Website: macys
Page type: gifting
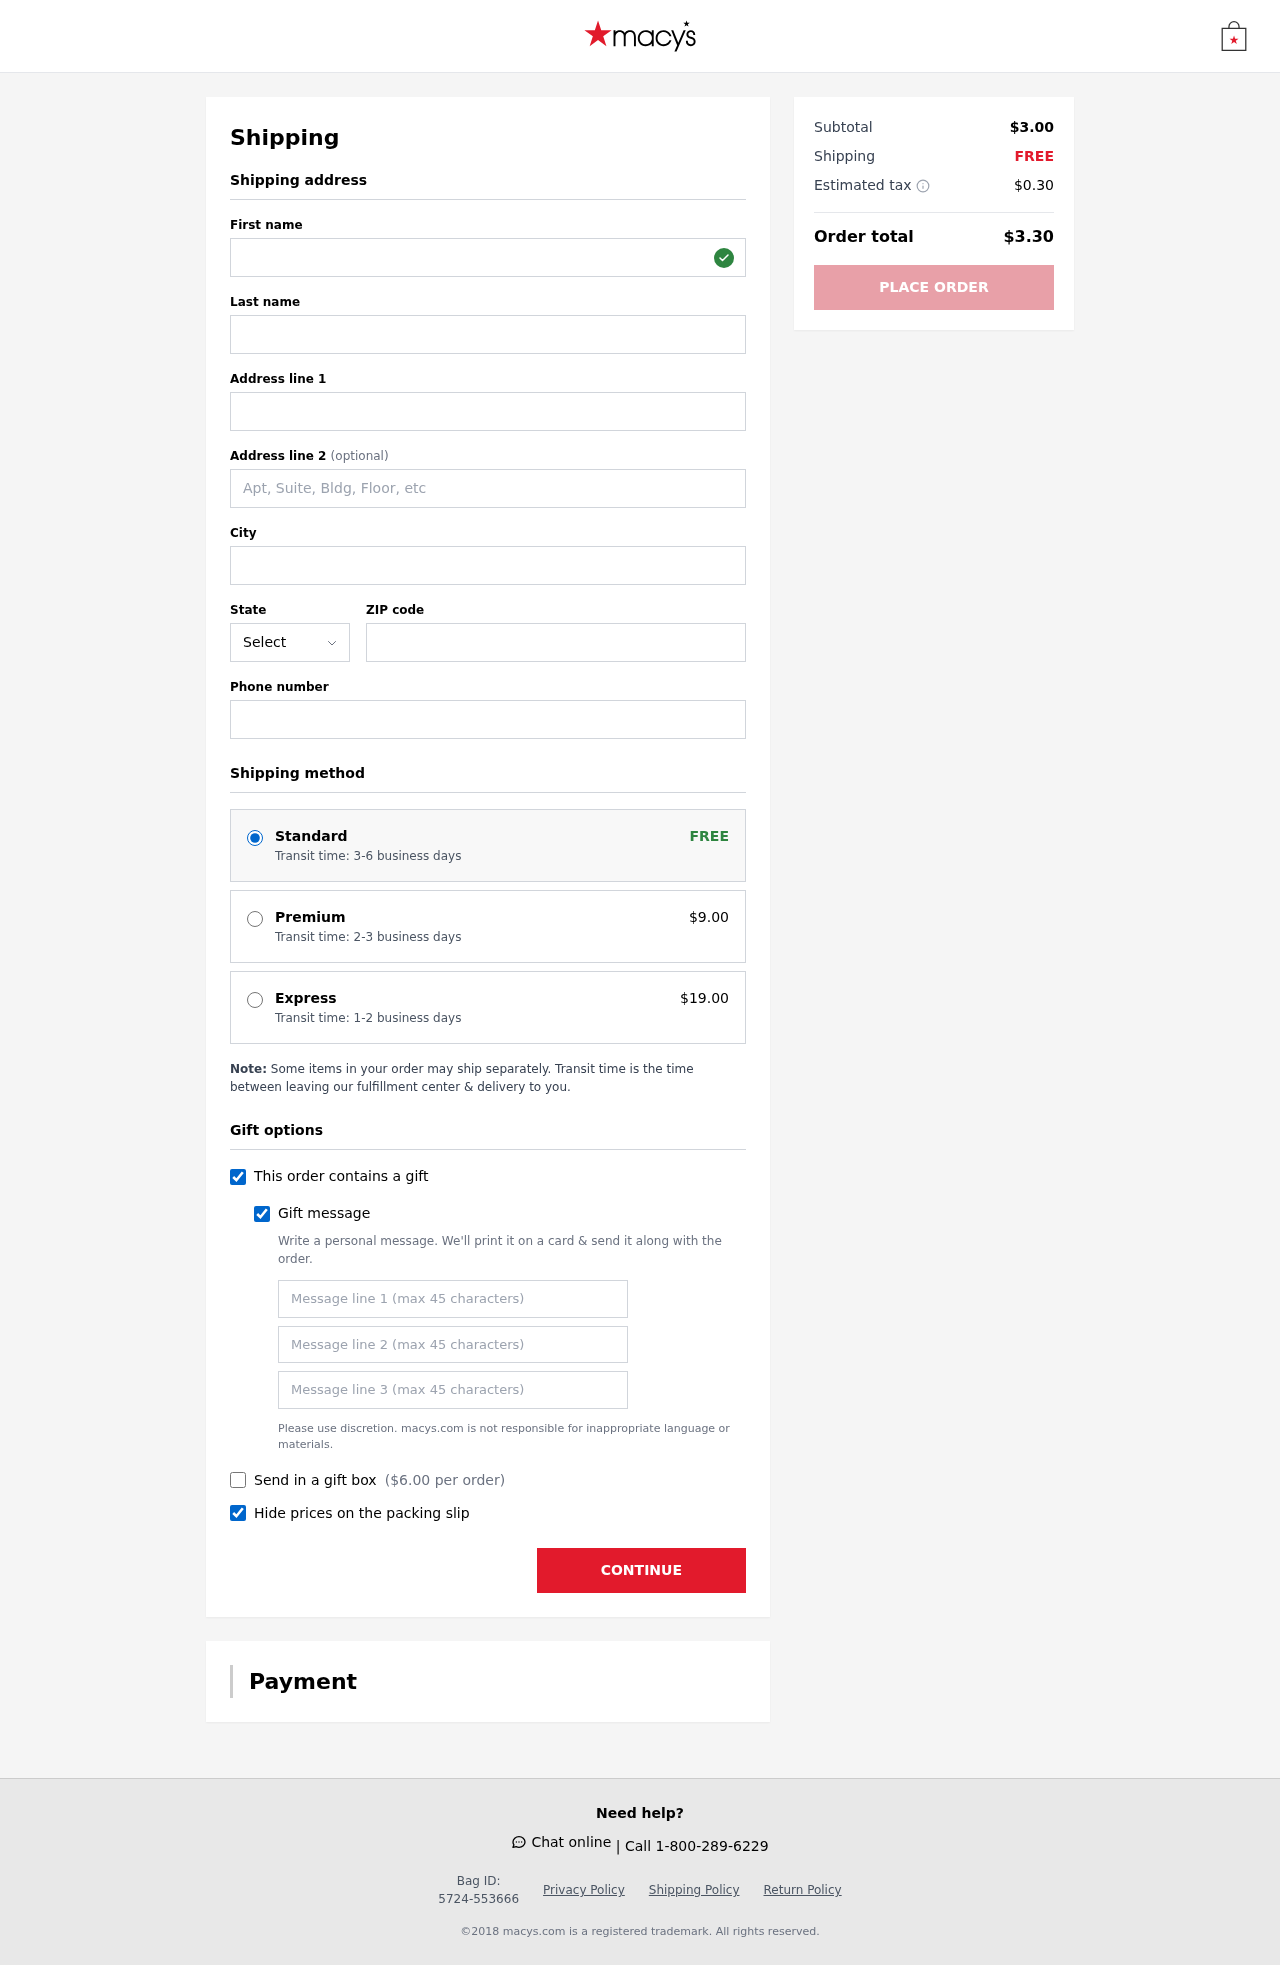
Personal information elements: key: PII_STATE_ABBR
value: TN
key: PII_FIRSTNAME
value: Philip
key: PII_LASTNAME
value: Cobb
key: PII_STREET
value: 97029 Nelson Vista
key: PII_CITY
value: Wileytown
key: PII_POSTCODE
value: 76452
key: PII_PHONE
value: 4274496170
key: PII_GIFT_MESSAGE
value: Hey Michelle, I thought these chocolate croissants would bring a little sweetness to your day! You deserve a treat for all that you do. Enjoy!  Philip
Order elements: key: ORDER_SHIPPING_STANDARD
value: Transit time: 3-6 business days
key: ORDER_SHIPPING_PREMIUM
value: Transit time: 2-3 business days
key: ORDER_SHIPPING_PREMIUM_PRICE
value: $9.00
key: ORDER_SHIPPING_EXPRESS
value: Transit time: 1-2 business days
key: ORDER_SHIPPING_EXPRESS_PRICE
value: $19.00
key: ORDER_GIFT_BOX_PRICE
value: $6.00
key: ORDER_SUBTOTAL
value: $3.00
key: ORDER_SHIPPING_COST
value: FREE
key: ORDER_TAX
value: $0.30
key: ORDER_TOTAL
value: $3.30